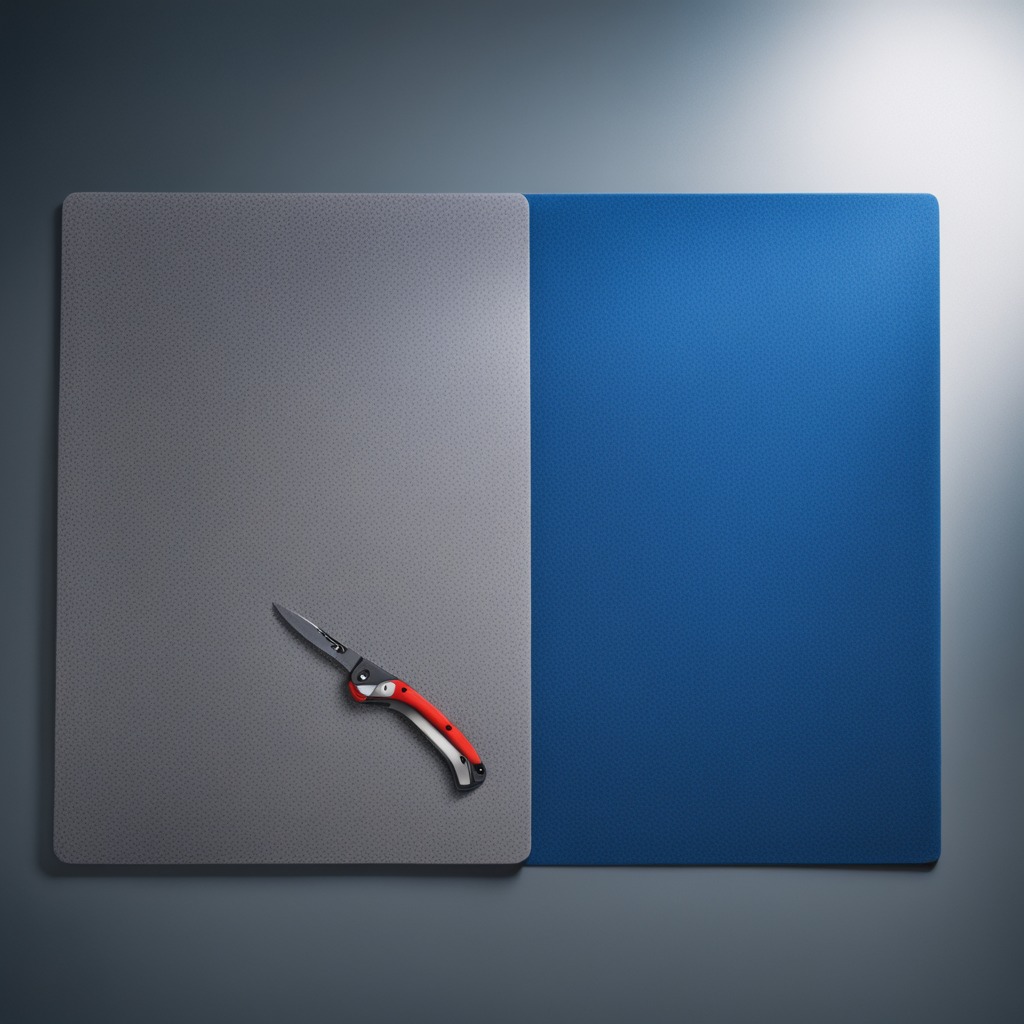
A utility knife lying on a clean granite tabletop covered with a blue rubber mat inside a workshop under bright overhead lighting crisp shadows high clarity worn but beneath the mat